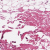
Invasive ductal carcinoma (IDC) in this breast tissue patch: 0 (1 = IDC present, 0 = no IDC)